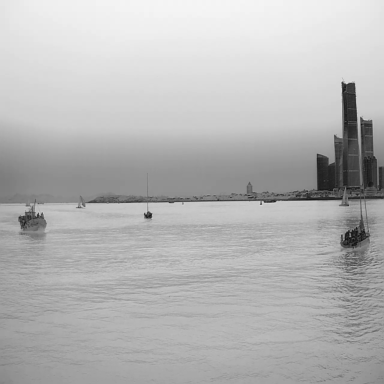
There are two bulk_carriers in the infrared image.